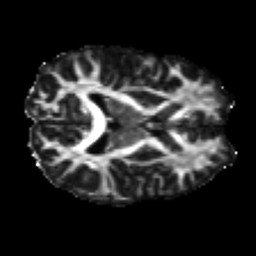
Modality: FA
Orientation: axial
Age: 26
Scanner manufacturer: siemens
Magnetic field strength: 3 T
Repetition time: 4.52 s
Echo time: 0.084 s